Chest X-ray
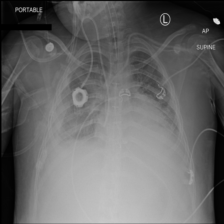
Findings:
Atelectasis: negative
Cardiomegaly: negative
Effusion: negative
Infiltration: positive
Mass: negative
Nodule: negative
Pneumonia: negative
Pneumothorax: negative
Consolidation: negative
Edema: negative
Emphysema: negative
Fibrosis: negative
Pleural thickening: positive
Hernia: negative